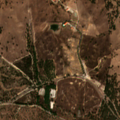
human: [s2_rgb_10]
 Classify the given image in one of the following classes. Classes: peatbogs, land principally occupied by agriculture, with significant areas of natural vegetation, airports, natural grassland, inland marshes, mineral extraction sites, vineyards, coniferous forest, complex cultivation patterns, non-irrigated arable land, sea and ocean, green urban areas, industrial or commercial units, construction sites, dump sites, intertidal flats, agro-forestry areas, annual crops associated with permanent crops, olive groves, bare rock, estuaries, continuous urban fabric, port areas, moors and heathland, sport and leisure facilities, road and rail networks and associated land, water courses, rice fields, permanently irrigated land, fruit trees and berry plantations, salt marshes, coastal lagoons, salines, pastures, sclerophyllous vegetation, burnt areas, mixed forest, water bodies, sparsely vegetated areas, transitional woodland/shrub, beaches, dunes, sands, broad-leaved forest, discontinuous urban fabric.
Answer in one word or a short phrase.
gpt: non-irrigated arable land, pastures, agro-forestry areas, broad-leaved forest, transitional woodland/shrub